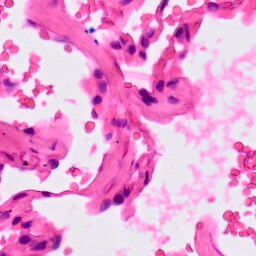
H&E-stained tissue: Lung